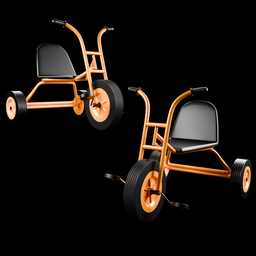
Label: mechanical